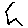
Label: hexagon